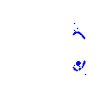
Particle: proton